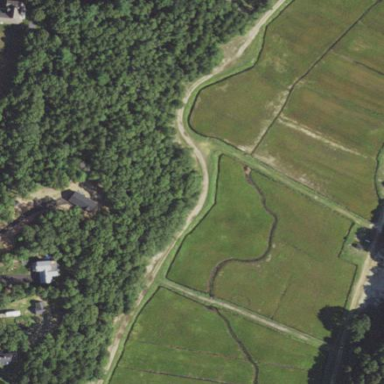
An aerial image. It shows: Farmland with wetland area.